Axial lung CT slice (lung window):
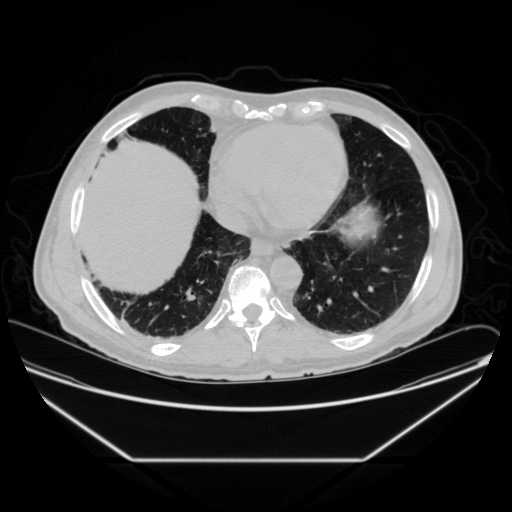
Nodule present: no